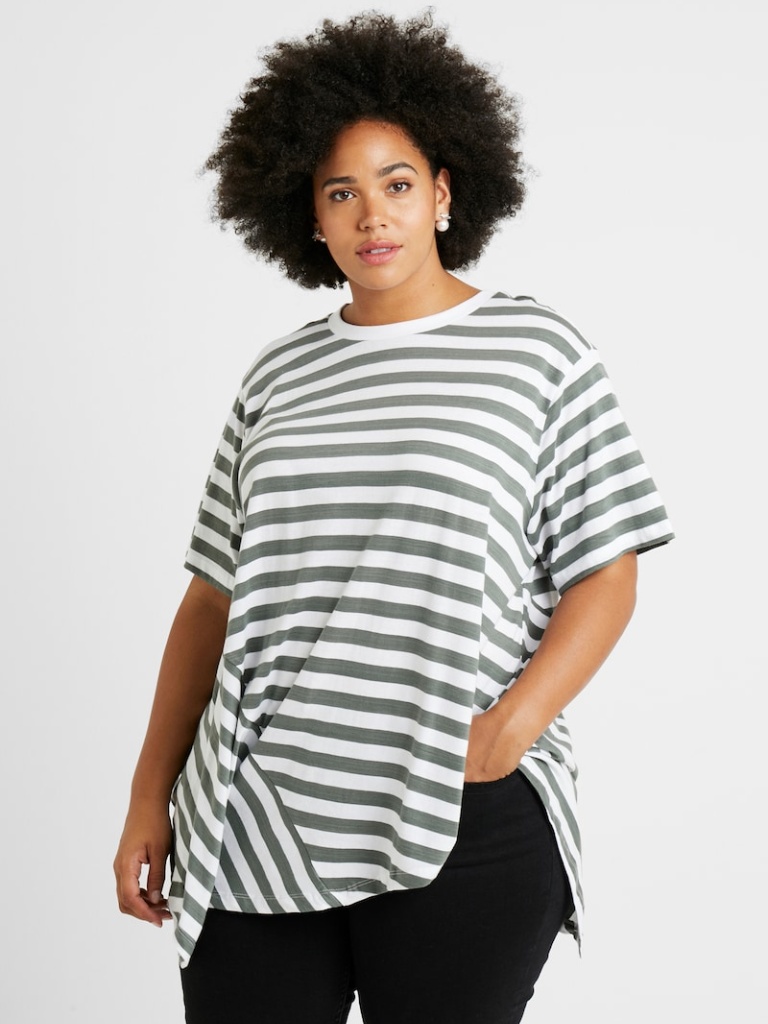
cotton relaxed short sleeve hip length Untucked crew t-shirt